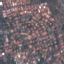
Label: Residential